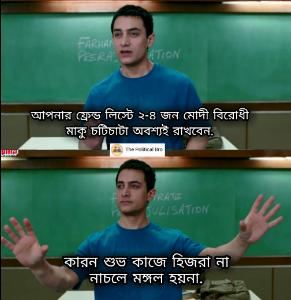
Text: আপনার ফ্রেন্ড লিস্টে ২-৪ জন মোদি বিরোধী মাকু চটি চাটা অবশ্যই রাখবেন, কারণ শুভ কাজে হিজড়া না নাচলে মঙ্গল হয় না
Label: Hate
Hate category: Political
Targeted group: Organization